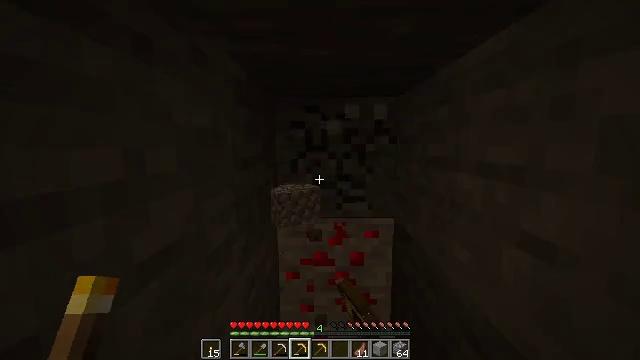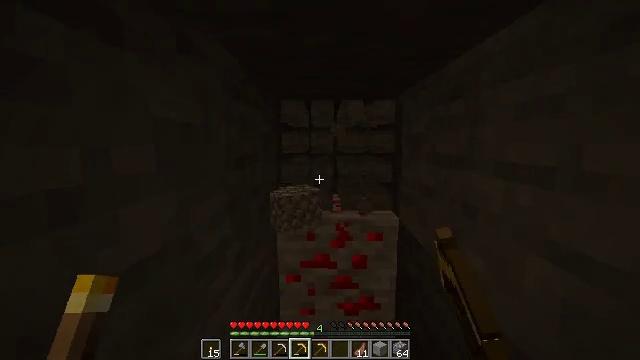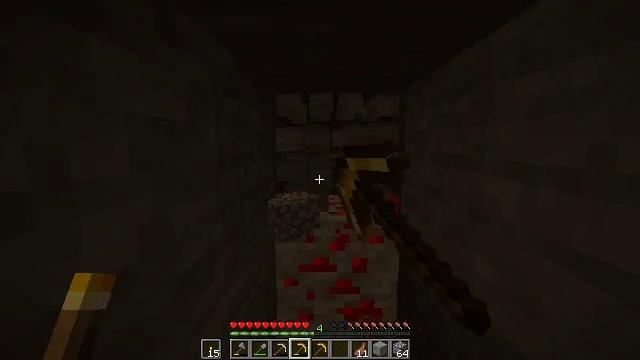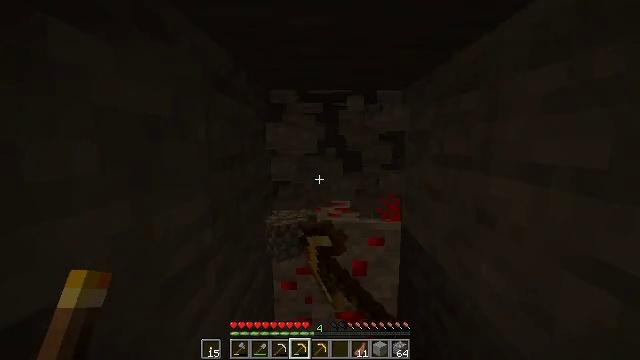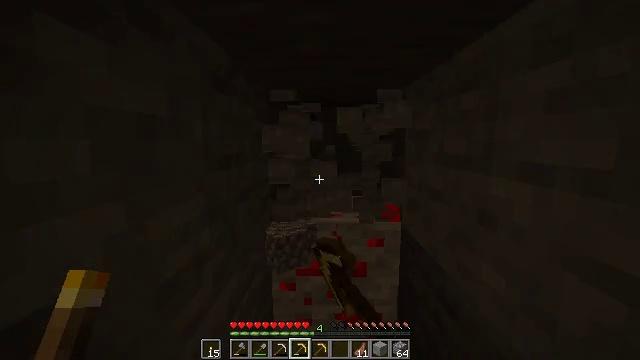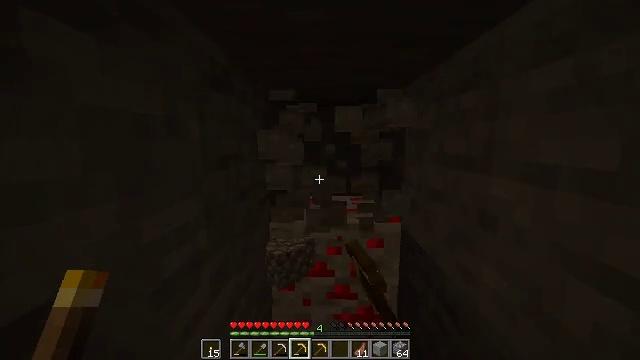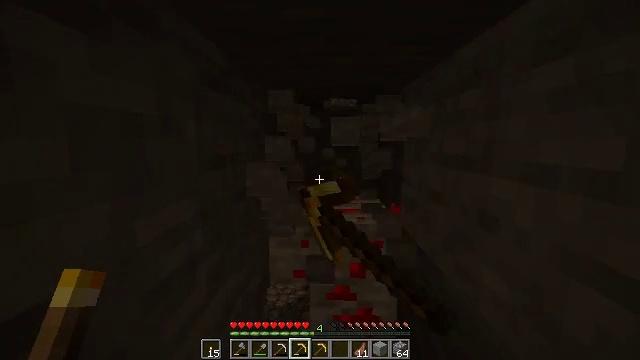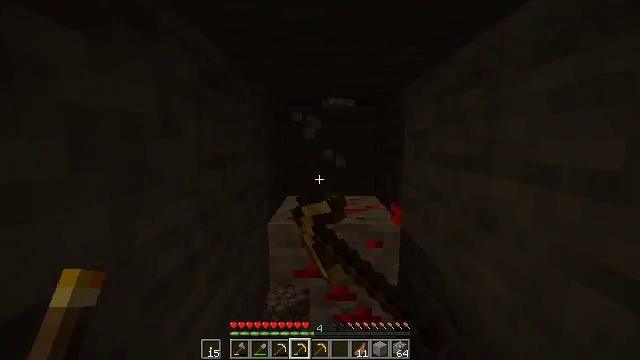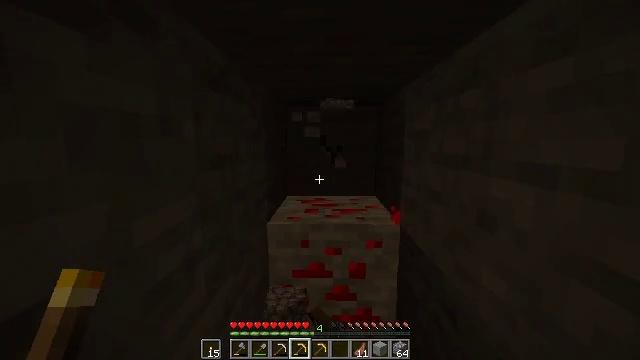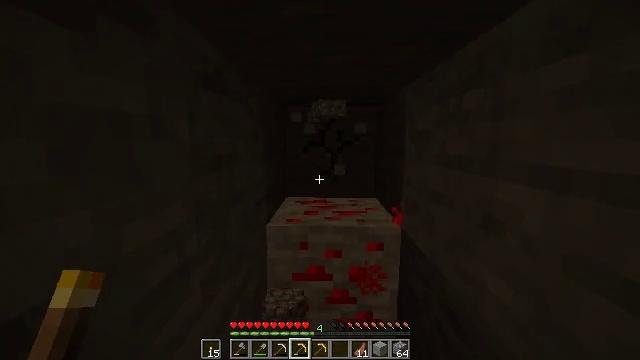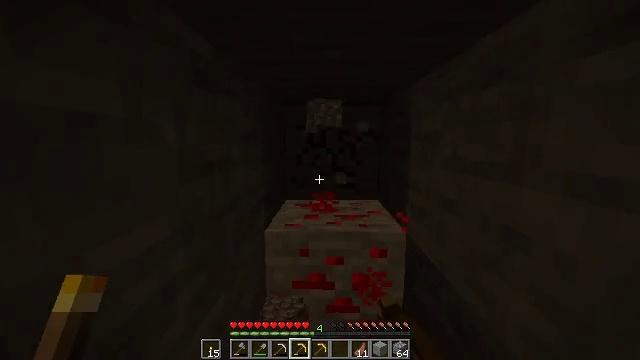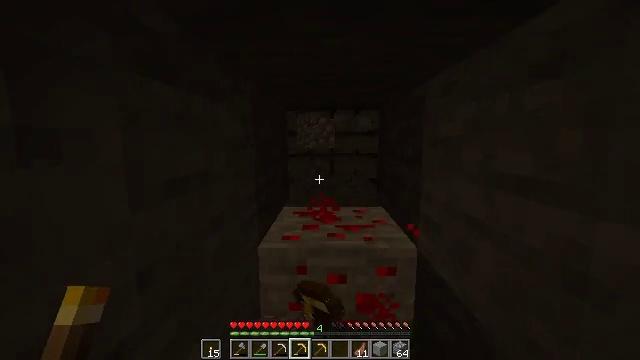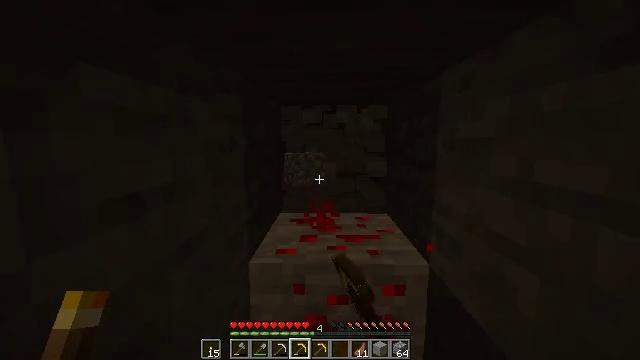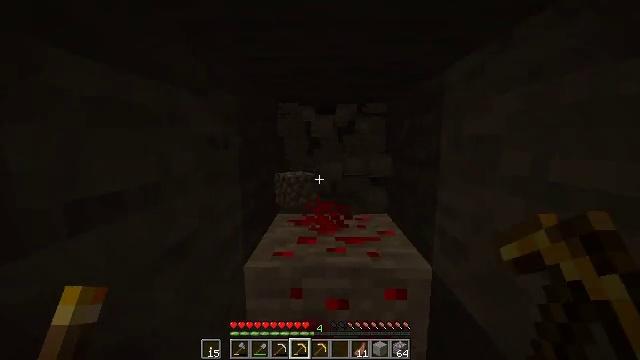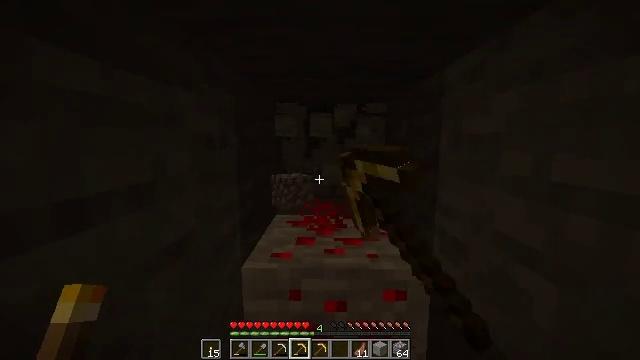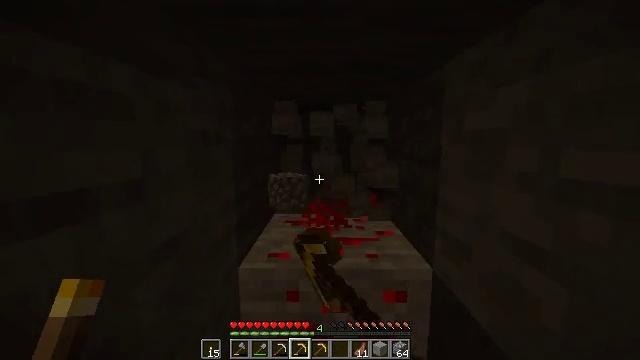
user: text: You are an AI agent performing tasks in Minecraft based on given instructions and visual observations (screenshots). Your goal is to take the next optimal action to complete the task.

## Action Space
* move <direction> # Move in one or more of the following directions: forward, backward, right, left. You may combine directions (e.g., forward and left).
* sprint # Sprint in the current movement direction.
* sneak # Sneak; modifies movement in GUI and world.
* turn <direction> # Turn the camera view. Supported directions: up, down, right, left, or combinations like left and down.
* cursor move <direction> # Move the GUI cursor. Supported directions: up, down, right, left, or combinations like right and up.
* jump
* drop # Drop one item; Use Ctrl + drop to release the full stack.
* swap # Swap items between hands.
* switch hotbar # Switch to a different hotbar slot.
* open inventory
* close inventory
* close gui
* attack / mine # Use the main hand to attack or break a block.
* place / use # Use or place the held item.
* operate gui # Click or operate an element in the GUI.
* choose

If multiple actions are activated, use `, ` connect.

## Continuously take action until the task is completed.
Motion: motion action
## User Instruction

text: Mine stone underground.
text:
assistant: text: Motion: attack / mine
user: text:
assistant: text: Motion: attack / mine
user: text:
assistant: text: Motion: attack / mine
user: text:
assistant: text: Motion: attack / mine
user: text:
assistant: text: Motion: attack / mine
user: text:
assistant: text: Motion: attack / mine
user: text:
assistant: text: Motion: attack / mine
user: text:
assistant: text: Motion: attack / mine
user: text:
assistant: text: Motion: move forward, attack / mine
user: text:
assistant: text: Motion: move forward, attack / mine
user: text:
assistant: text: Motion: move forward, attack / mine
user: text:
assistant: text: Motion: attack / mine
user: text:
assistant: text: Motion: attack / mine
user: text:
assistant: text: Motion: attack / mine
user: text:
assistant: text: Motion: attack / mine
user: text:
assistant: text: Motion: attack / mine
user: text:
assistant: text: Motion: attack / mine
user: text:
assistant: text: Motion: move forward, turn up, attack / mine
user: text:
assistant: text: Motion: move forward, attack / mine
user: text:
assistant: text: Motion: attack / mine
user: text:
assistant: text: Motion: attack / mine
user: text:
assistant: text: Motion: attack / mine
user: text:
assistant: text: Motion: attack / mine
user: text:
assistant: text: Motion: move forward, attack / mine
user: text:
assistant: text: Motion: move forward, attack / mine
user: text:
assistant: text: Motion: attack / mine
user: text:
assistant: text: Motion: attack / mine
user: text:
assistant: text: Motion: attack / mine
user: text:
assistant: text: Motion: attack / mine
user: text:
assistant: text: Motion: move forward, attack / mine